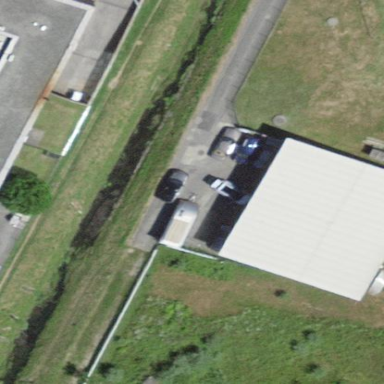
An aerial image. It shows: Industrial building.